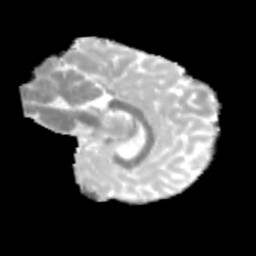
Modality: MD
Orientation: sagittal
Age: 13
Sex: male
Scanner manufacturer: siemens
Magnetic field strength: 3 T
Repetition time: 3.8 s
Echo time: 0.07 s